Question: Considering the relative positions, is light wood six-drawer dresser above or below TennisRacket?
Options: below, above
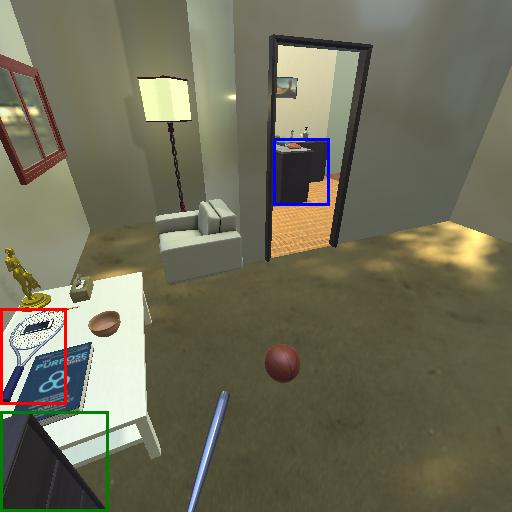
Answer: below